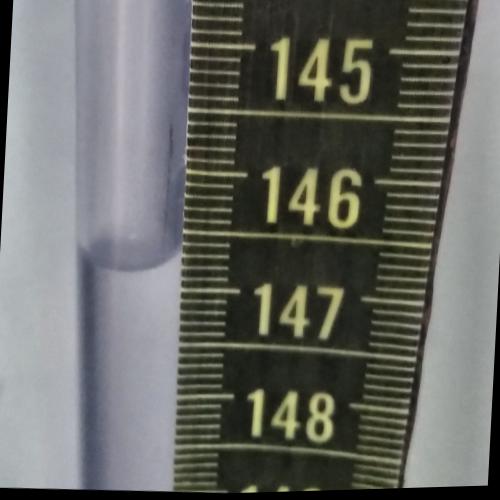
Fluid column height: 146.8 cm